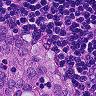
Metastatic tissue present: yes